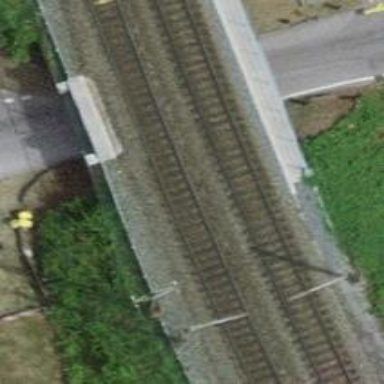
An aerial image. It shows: Bridge over electrified railway with contact lines.